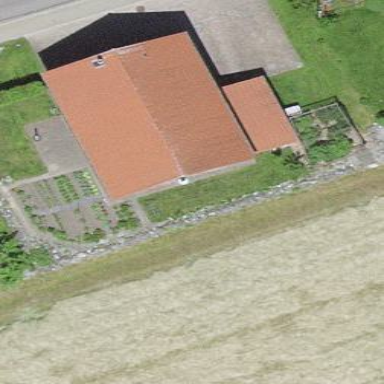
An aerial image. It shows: Residential building.